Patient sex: M
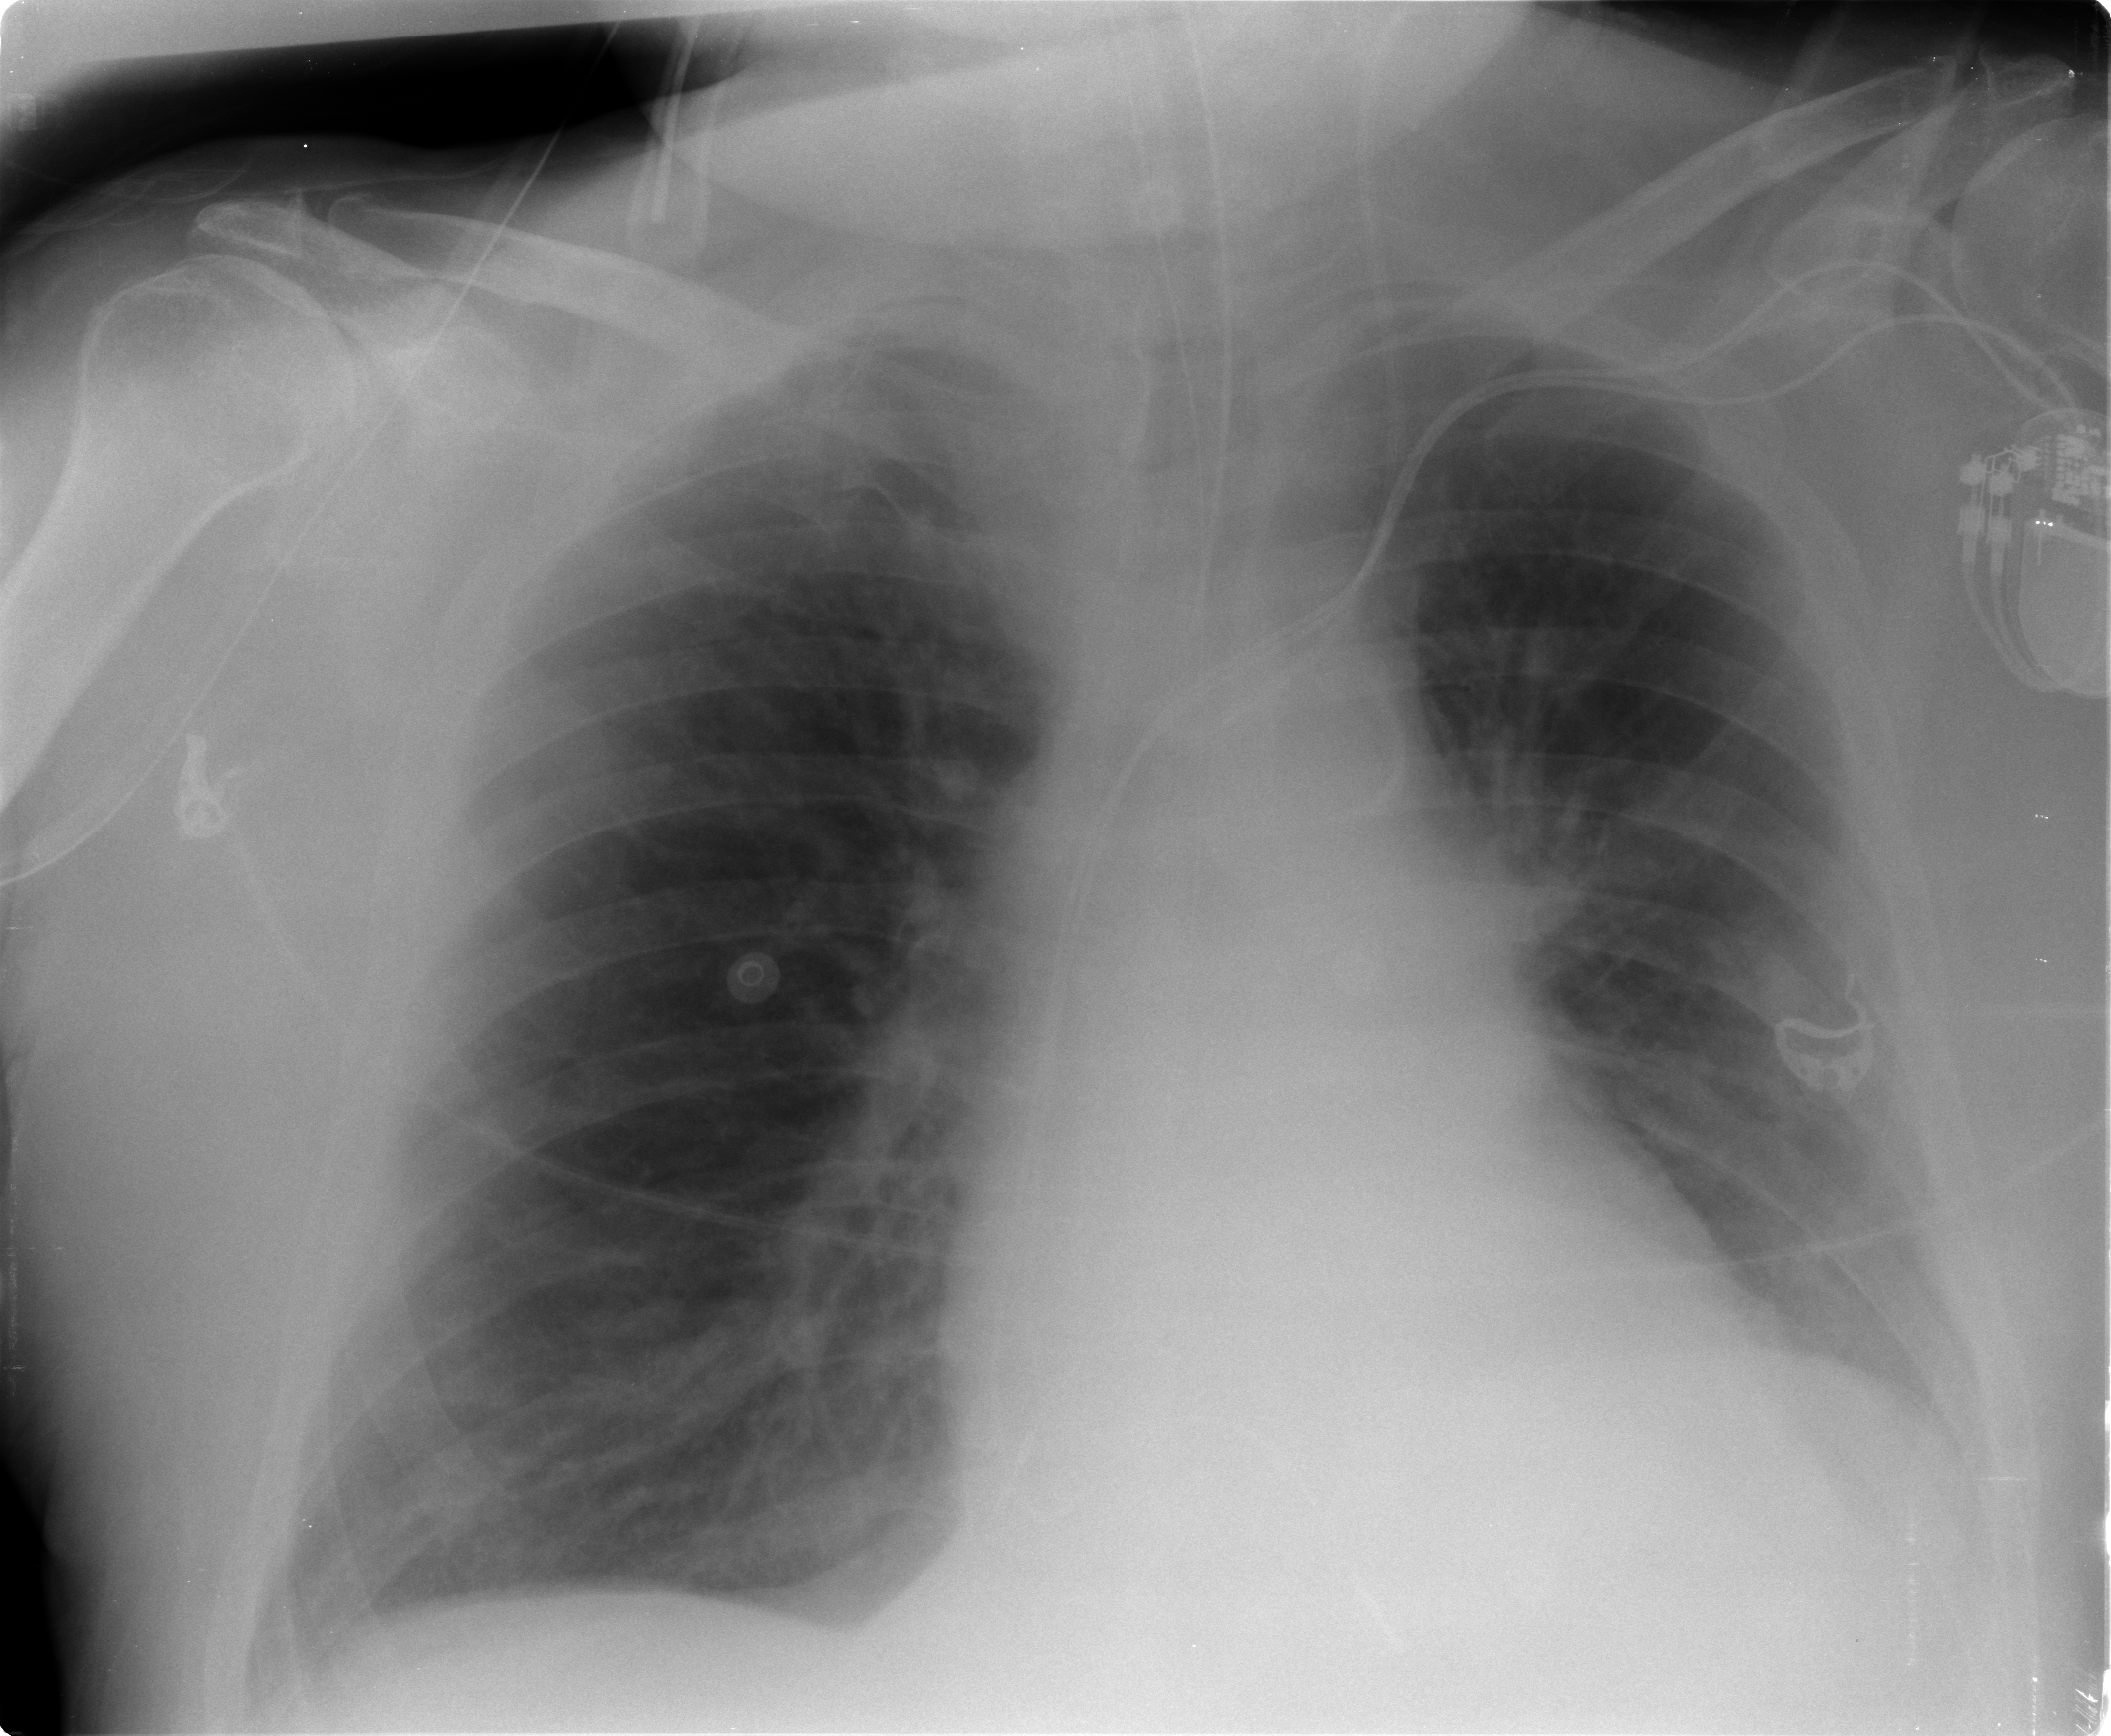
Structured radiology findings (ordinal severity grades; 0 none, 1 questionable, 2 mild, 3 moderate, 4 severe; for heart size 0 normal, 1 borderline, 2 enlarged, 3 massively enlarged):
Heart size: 0
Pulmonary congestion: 2
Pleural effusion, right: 2
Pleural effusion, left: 2
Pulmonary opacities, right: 0
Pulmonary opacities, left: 1
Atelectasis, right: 2
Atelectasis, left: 3